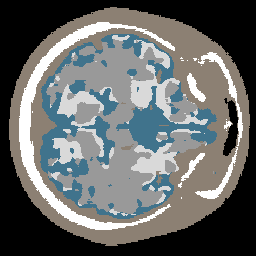
Label: no_lesion